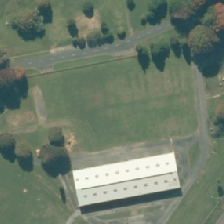
Land cover: urban_build_up